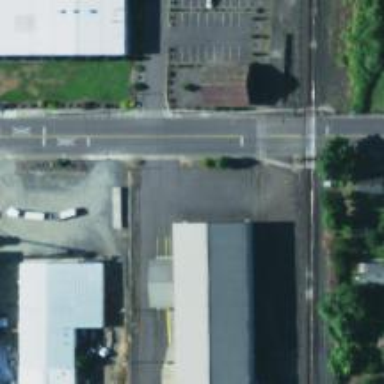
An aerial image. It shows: Alley classified as service road.